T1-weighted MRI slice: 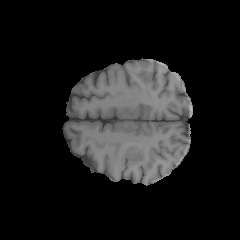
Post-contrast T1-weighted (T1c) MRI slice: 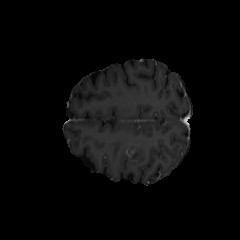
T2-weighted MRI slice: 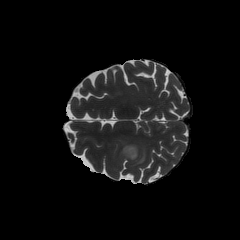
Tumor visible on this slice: yes